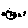
Label: circle